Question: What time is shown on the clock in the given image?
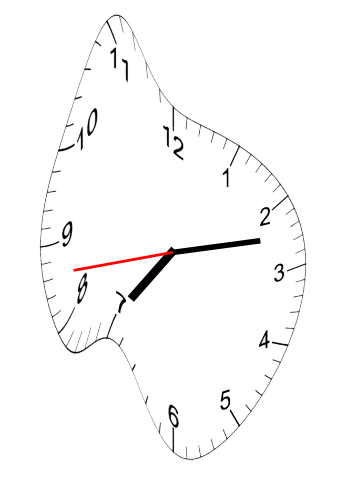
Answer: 07:12:43